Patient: sex F, age 47
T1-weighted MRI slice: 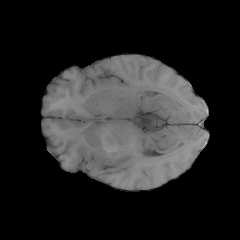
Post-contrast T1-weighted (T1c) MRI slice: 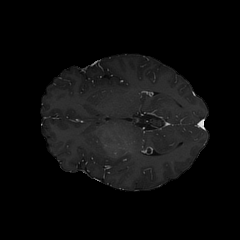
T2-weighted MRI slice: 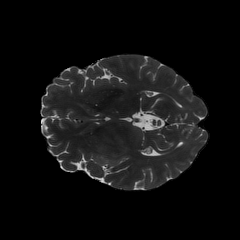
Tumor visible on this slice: yes
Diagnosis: Astrocytoma, IDH-wildtype
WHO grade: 2